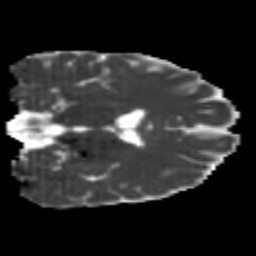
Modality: MD
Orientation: coronal
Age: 21
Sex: male
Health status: healthy
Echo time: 0.074 s